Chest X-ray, PA view. Patient: 53 years old, sex M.
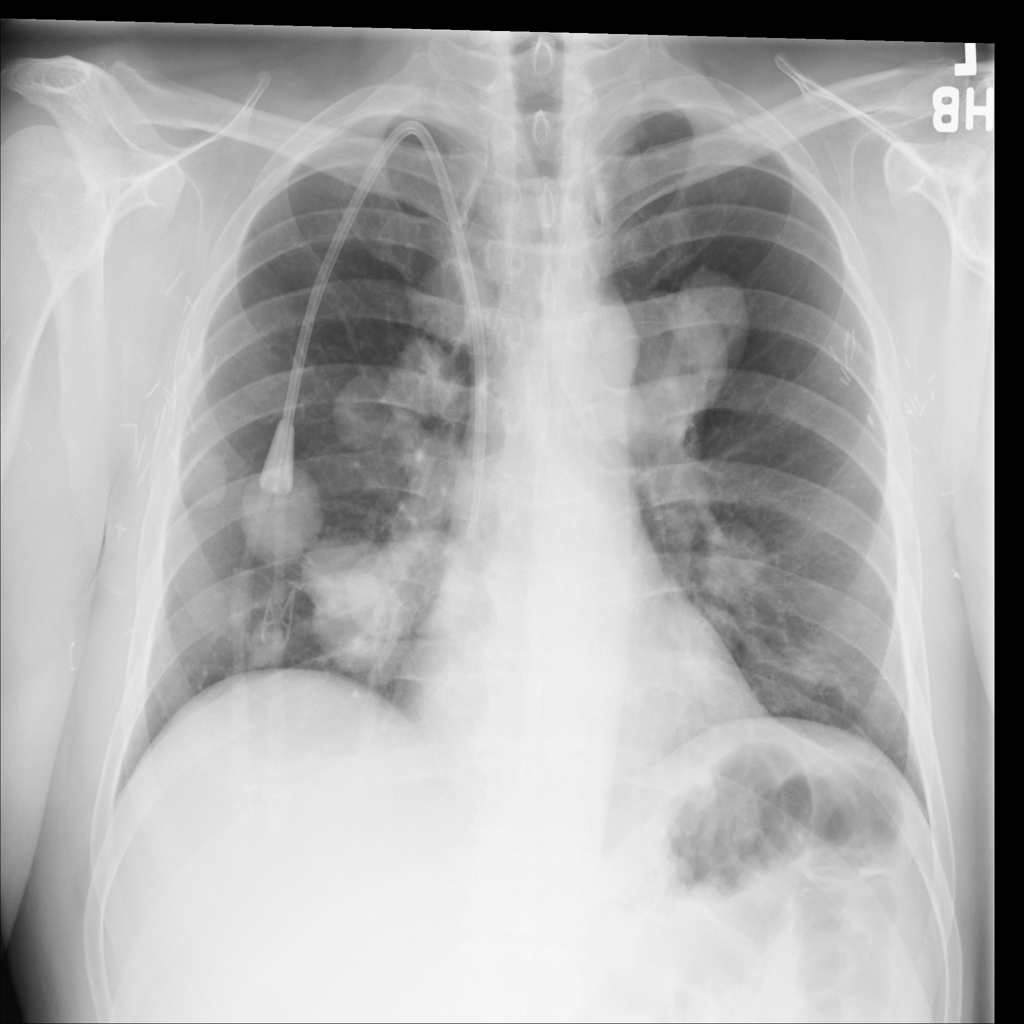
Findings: Nodule